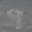
Label: 9